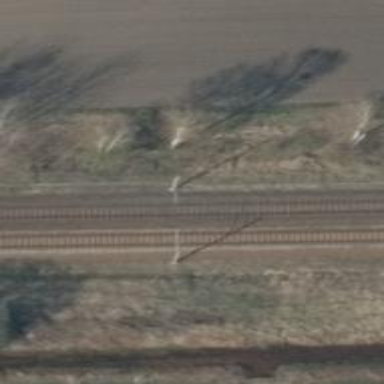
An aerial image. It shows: Milestone along the railway track with catenary mast.